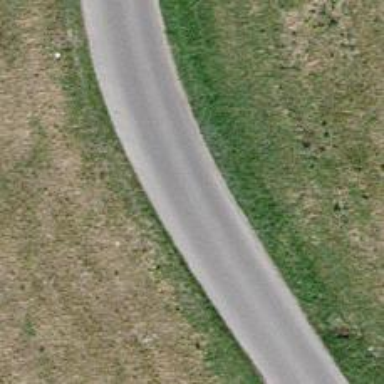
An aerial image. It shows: Unclassified road with asphalt surface.